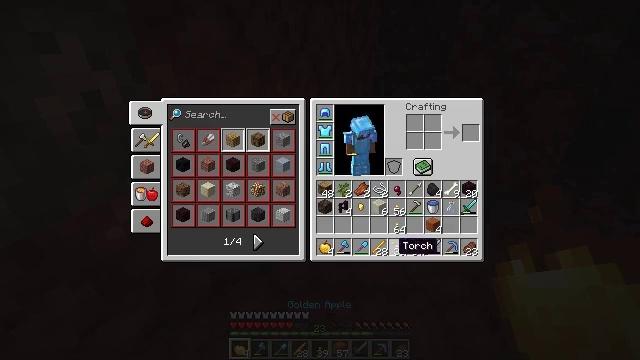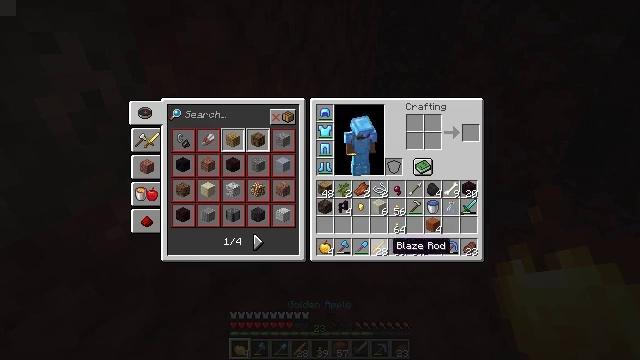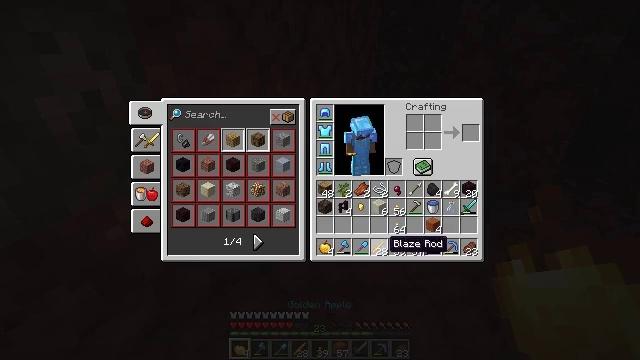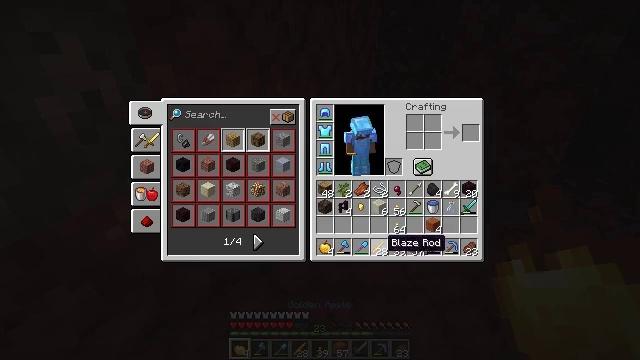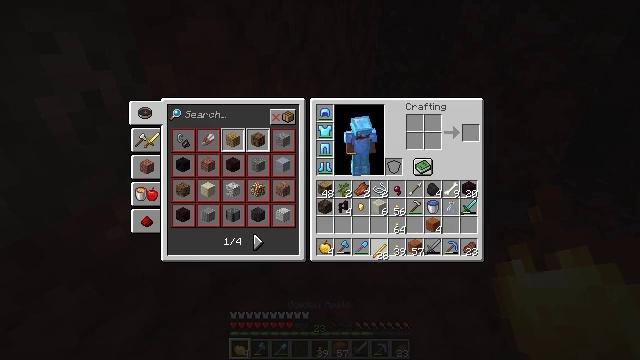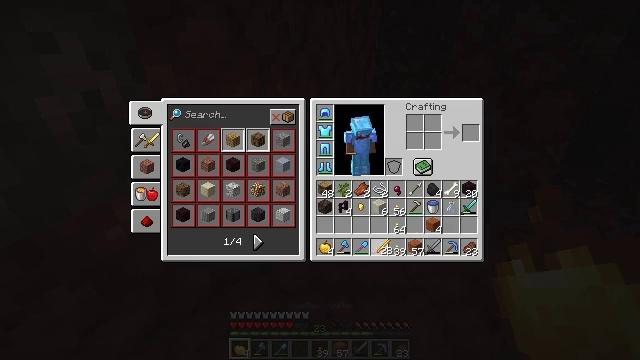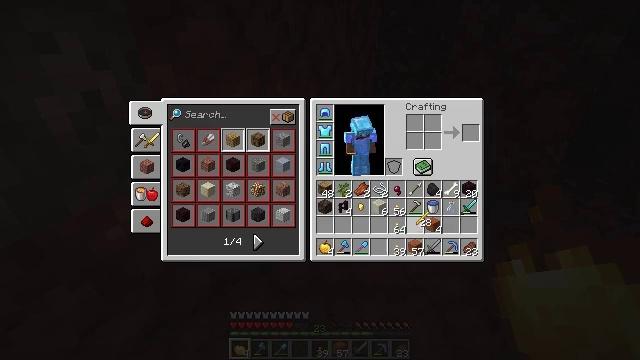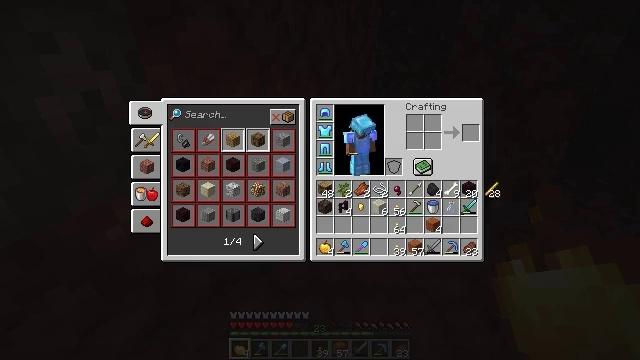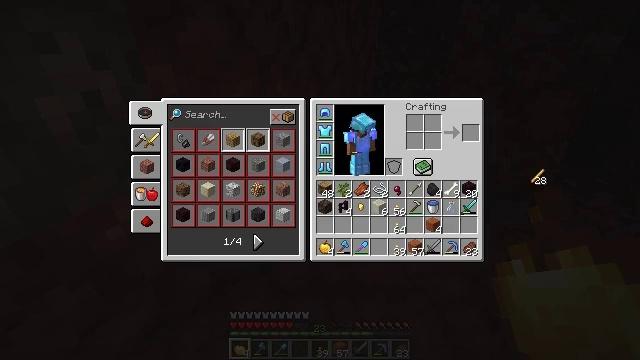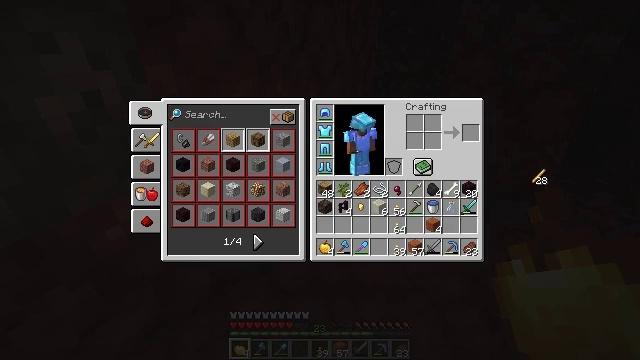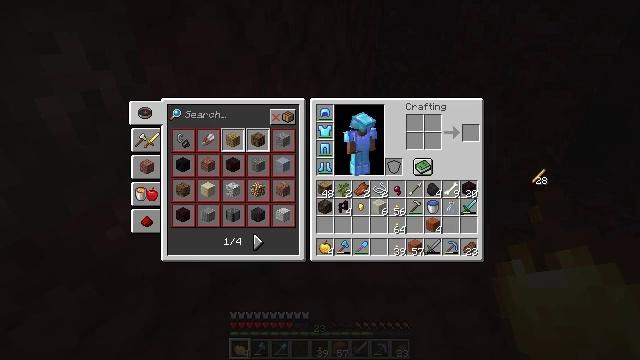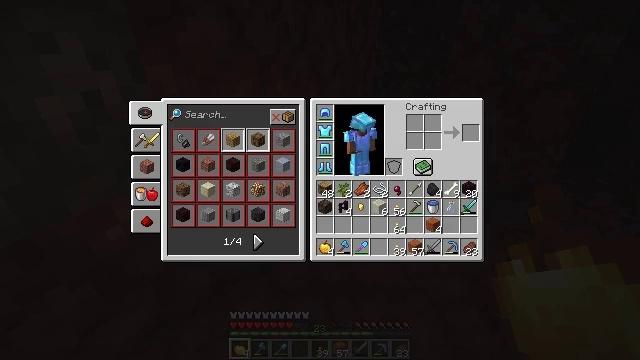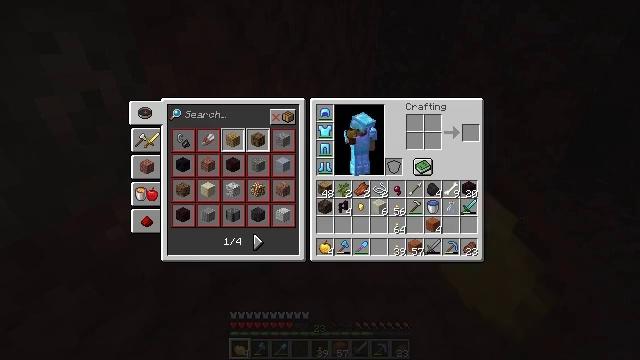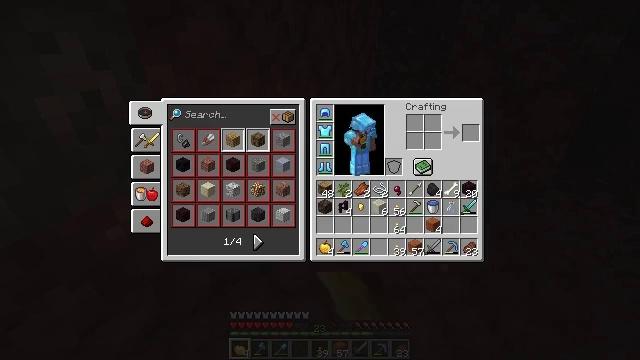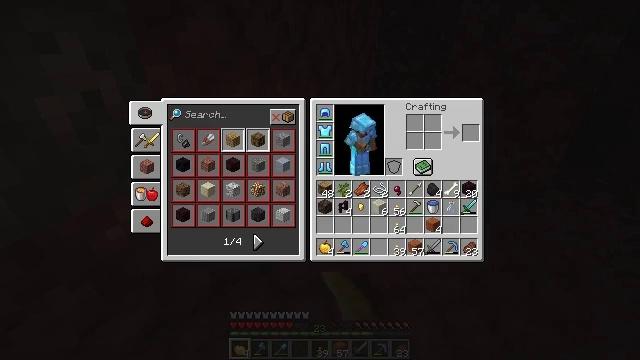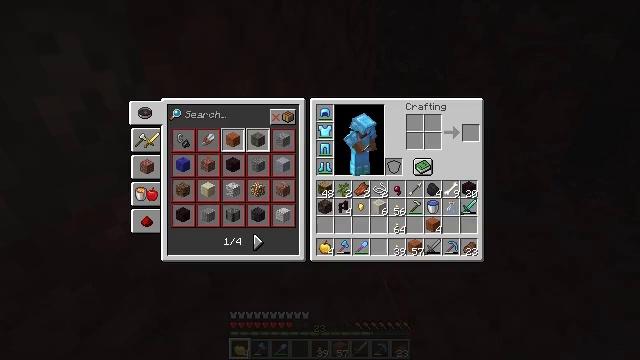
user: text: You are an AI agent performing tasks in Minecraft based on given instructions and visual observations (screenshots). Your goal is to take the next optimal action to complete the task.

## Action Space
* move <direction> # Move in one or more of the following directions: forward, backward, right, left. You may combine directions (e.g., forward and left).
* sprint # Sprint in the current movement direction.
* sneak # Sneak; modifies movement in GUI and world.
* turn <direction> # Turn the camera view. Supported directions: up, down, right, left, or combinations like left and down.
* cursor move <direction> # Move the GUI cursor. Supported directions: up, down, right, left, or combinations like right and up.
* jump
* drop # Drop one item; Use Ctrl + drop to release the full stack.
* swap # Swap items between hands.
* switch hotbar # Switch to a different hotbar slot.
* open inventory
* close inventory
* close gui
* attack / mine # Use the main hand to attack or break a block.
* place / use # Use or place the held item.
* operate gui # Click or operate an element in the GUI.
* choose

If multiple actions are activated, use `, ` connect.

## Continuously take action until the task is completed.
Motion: motion action
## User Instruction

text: Remove a blaze rod from the inventory.
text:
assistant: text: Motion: no_op
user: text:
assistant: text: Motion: no_op
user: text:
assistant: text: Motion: no_op
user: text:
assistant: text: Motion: operate gui
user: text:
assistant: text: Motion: operate gui
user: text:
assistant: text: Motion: cursor move right and up
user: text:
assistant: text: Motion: cursor move right and up
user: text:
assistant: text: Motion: cursor move right and up, operate gui
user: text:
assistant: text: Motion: operate gui
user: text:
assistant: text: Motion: operate gui
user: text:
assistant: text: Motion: cursor move left
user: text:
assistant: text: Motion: cursor move left and down
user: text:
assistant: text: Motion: cursor move left and down
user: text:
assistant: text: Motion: cursor move left
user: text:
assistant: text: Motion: no_op
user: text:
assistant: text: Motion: no_op